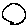
Label: circle